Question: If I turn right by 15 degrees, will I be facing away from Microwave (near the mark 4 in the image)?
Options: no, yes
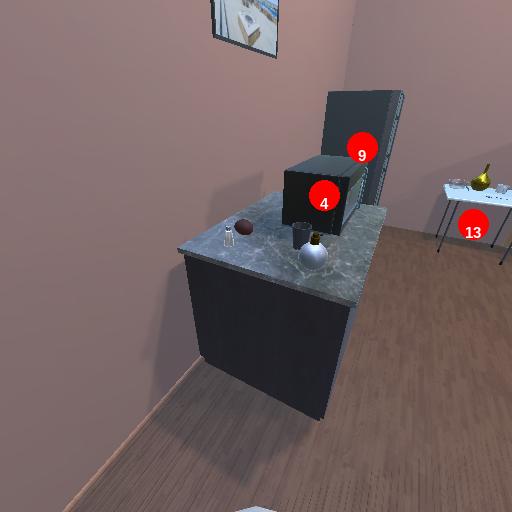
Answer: no